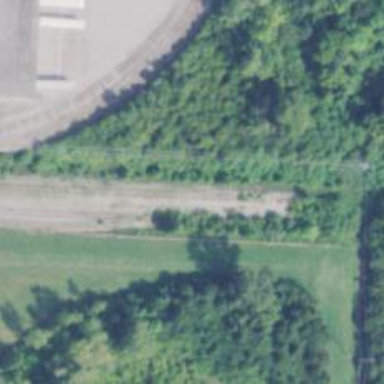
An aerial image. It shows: Railway yard.